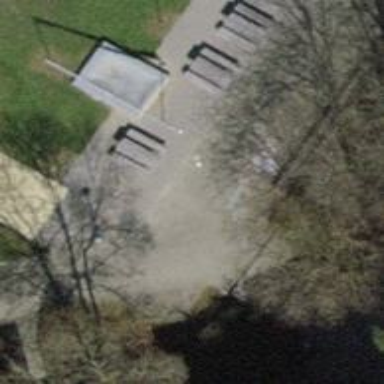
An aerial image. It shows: Grey picnic table in leisure land area.